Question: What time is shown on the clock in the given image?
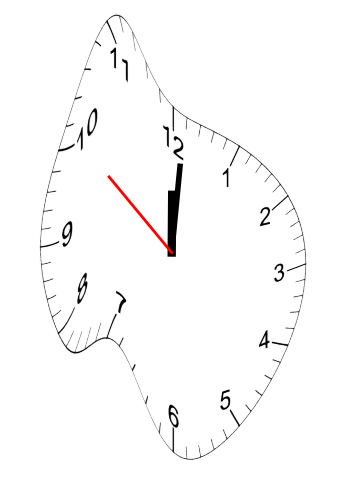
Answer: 12:00:51